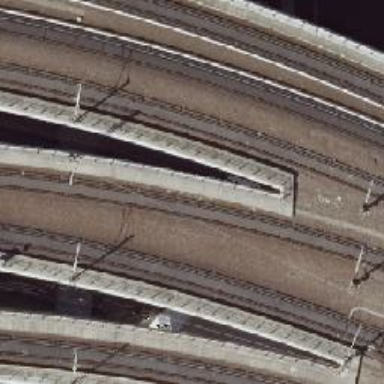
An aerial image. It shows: Bridge over railway tracks with electrified contact lines. The railway is siding with ballastless track.